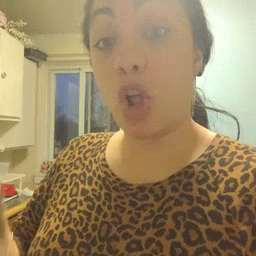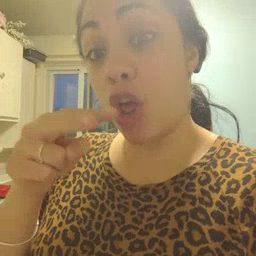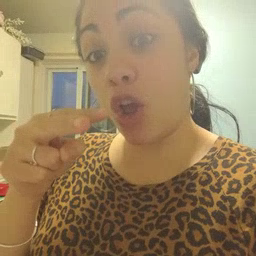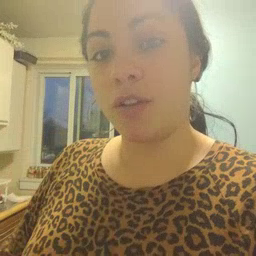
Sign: look